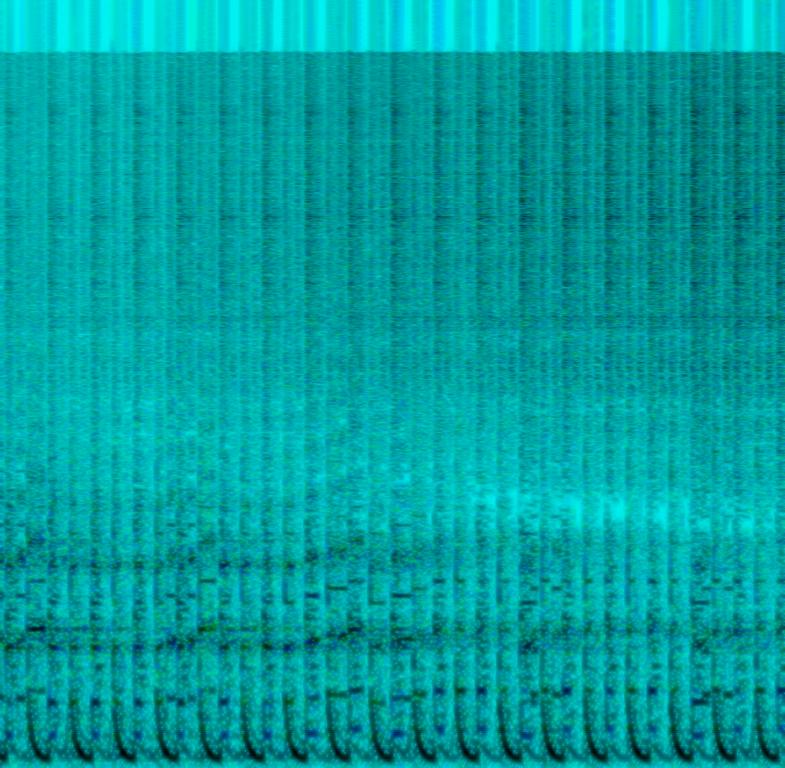
The low quality recording features a repetitive synth lead melody playing over shimmering shakers and open hats and punchy "4 on the floor" kick pattern. It sounds energetic, uptempo and like it is an intro section of the song, since the audio is slowly fading in,